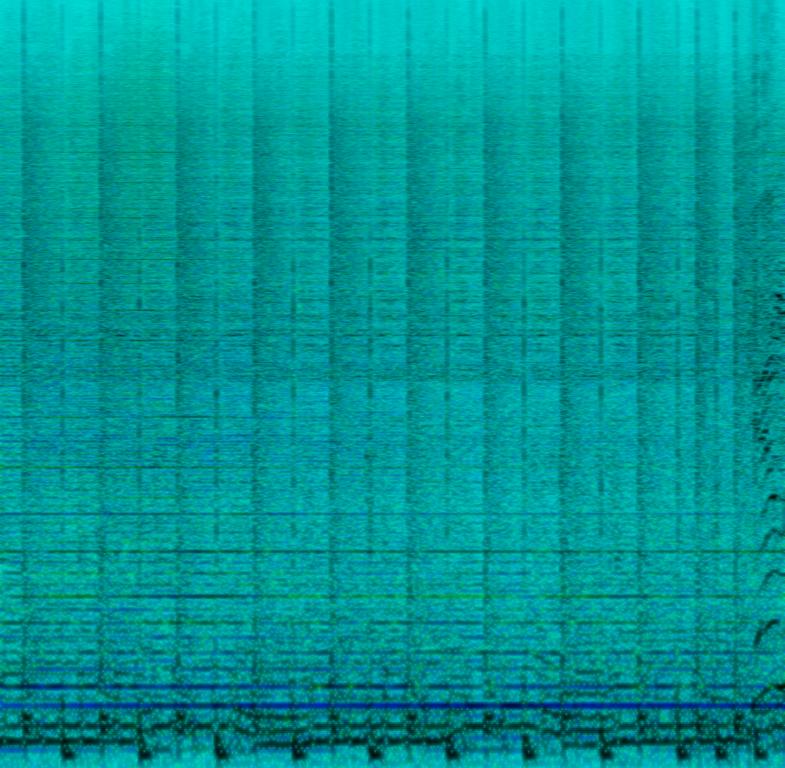
This is an energetic rock music piece with a female vocalist singing in the Spanish language. The repeated theme is played by a strong electric bass guitar. There is a loud and simple rock drum beat in the background. A distorted electric guitar can also be heard holding a sustained note. All these components result in a rebellious atmosphere. This song could be used in rock bars.